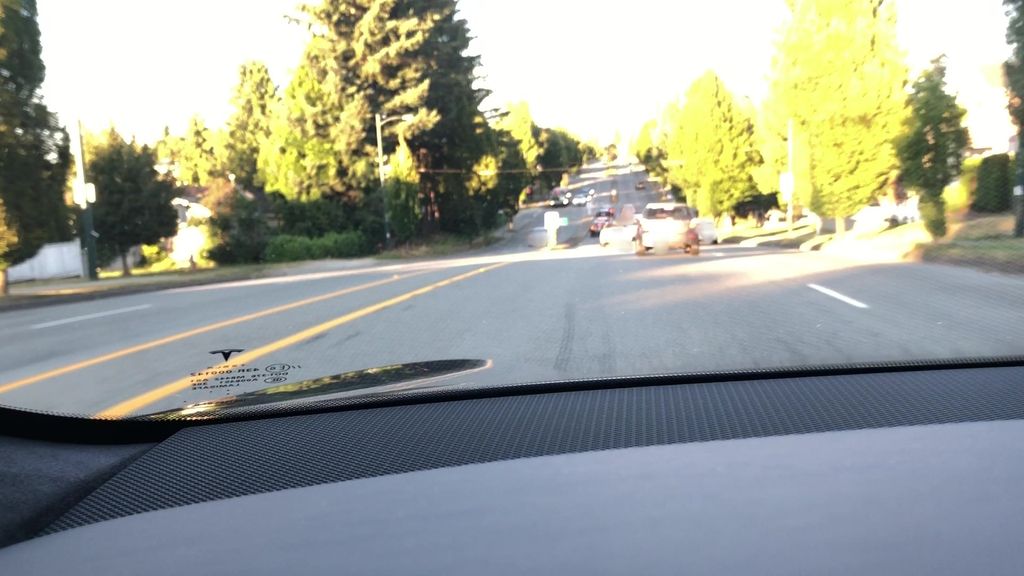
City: vancouver